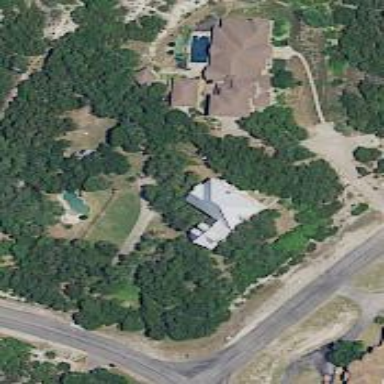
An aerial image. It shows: Driveway.